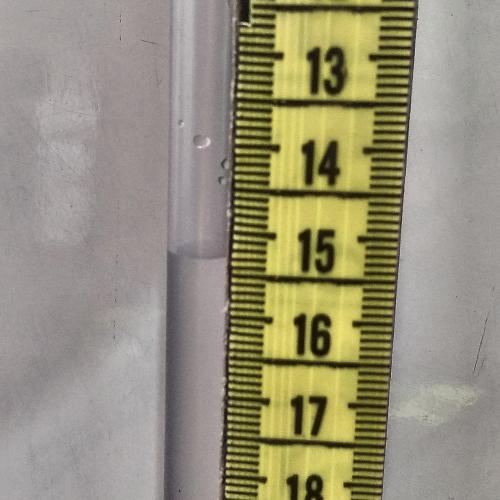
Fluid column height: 15.3 cm